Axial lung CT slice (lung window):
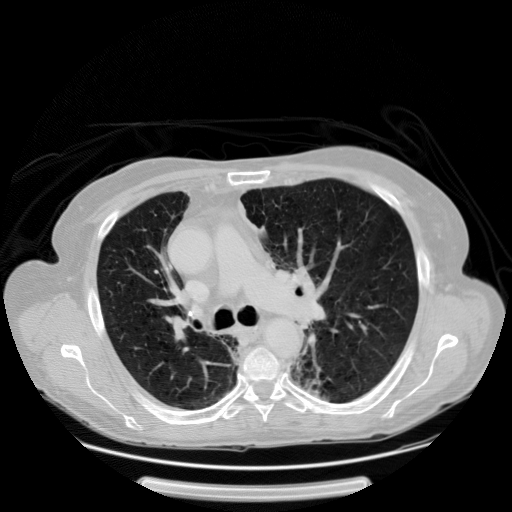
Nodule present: no